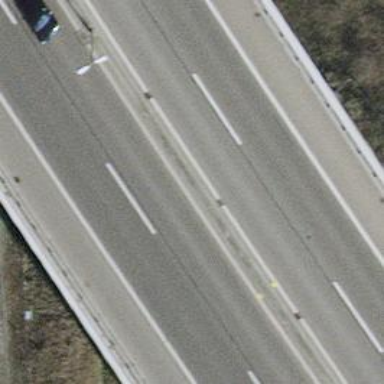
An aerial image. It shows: Beam bridge on motorway.